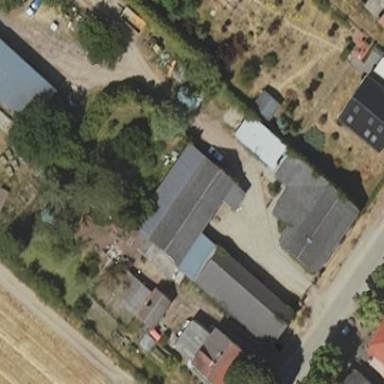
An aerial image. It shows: Shed.